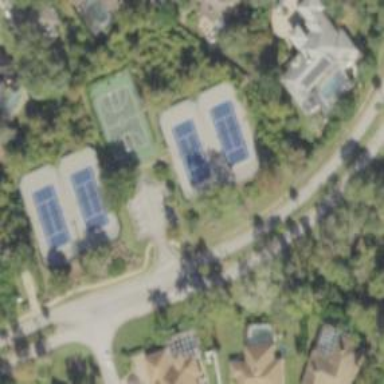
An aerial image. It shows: Tennis court on pitch designated for leisure land.